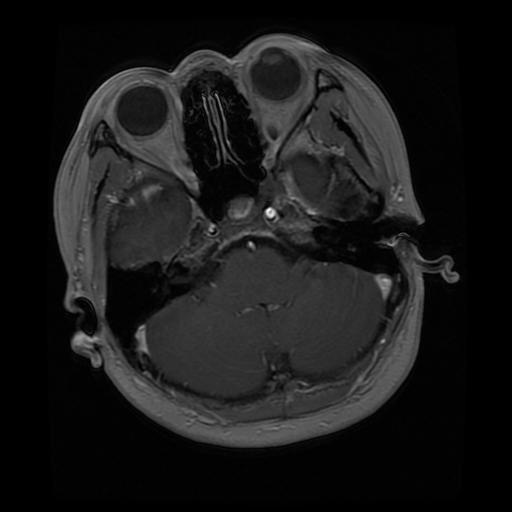
Label: pituitary